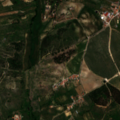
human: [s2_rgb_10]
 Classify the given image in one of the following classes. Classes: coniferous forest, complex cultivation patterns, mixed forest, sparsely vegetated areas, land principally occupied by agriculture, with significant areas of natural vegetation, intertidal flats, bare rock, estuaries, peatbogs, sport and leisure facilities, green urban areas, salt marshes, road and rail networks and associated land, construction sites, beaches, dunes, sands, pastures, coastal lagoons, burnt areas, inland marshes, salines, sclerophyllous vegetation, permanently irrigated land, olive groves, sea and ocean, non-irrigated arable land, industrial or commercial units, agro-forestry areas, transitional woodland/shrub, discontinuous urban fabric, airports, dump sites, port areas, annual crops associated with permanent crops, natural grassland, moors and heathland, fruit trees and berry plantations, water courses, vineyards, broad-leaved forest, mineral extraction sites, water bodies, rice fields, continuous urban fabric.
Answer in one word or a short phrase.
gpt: discontinuous urban fabric, olive groves, complex cultivation patterns, broad-leaved forest